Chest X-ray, PA view. Patient: 53 years old, sex F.
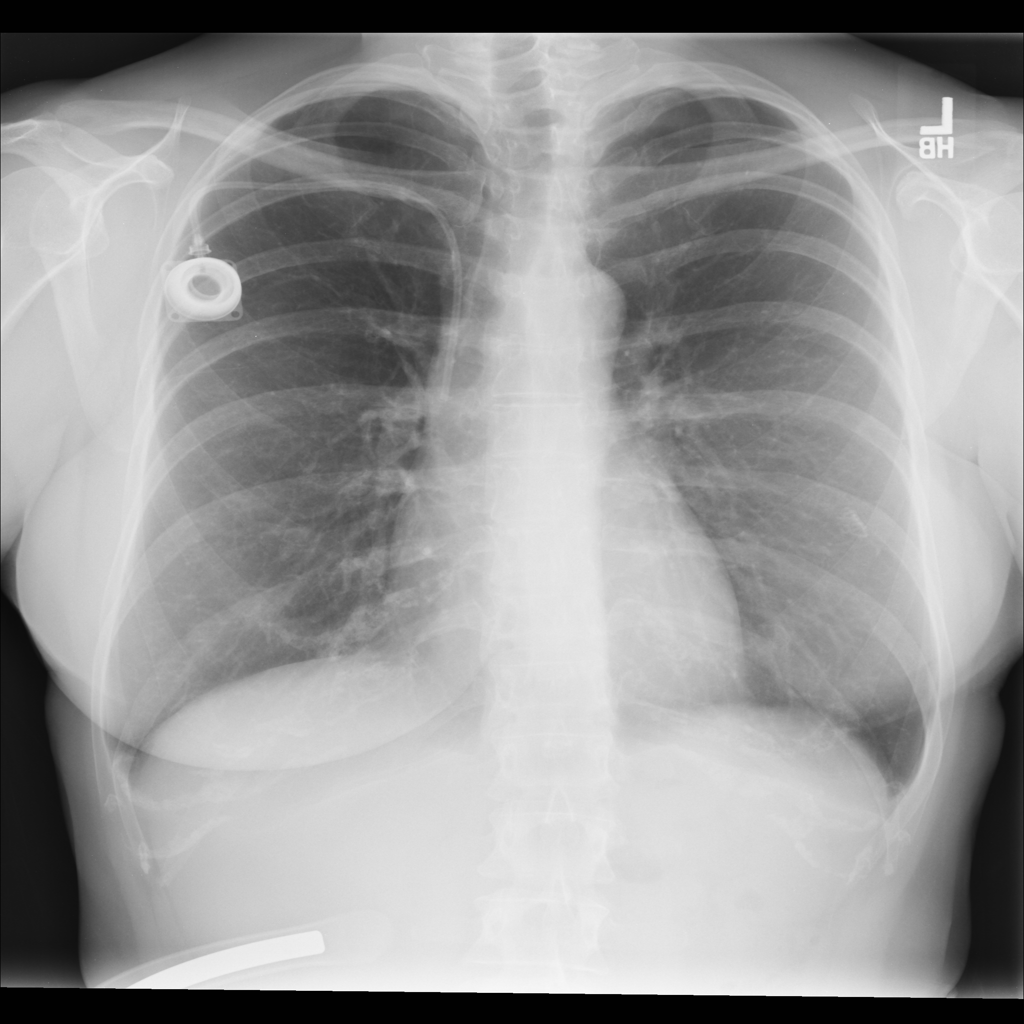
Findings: No Finding